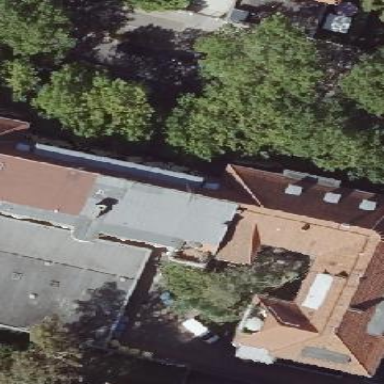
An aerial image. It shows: Apartment building with hipped roof.